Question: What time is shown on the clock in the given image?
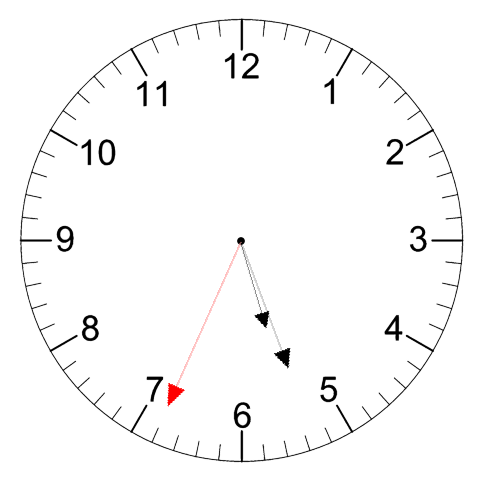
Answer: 05:26:34